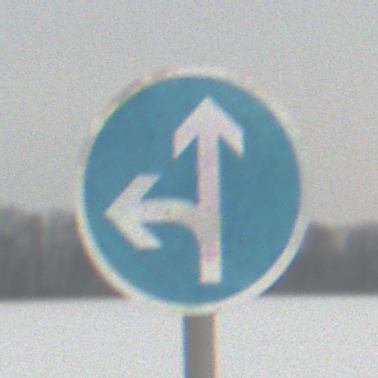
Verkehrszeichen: VorgeschriebeneFahrtrichtungGeradeausOderLinks
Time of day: MorningAfternoon
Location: Outdoor (Nature)
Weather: Overcast
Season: Winter
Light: Natural